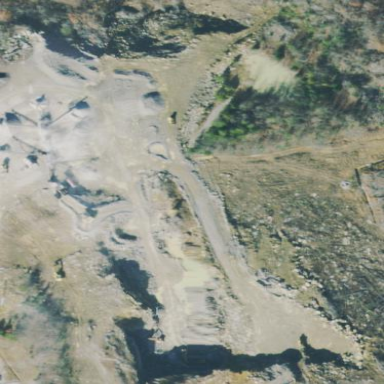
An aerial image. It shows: Quarry area.